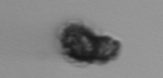
Label: Syracosphaera_pulchra